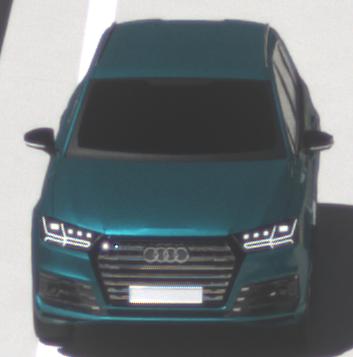
Make: Audi
Model: SQ7
Detailed model: -
Model produced from: 2016
Model produced until: 2018
Doors: 5
Color: blue
Road condition: wet road
Daytime: midday
Contrast: medium contrast